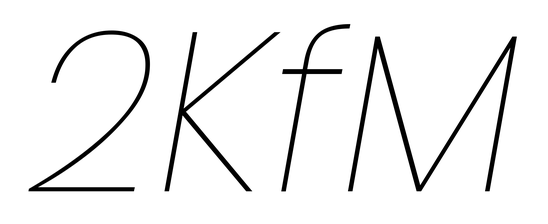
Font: Poppins-ThinItalic